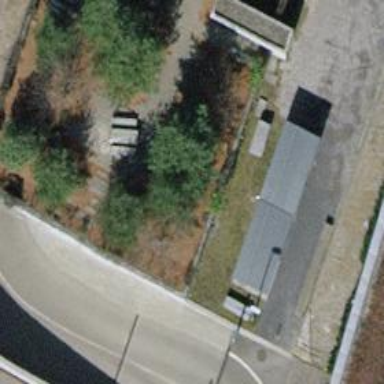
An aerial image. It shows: Picnic table located in leisure land area.